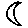
Label: moon